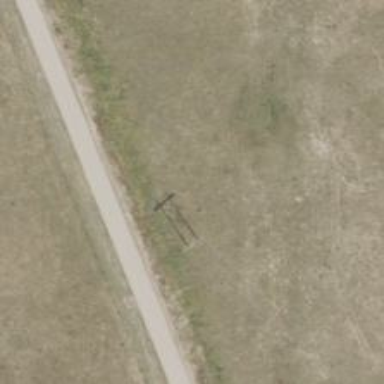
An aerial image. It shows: H-frame designed tower for power lines.